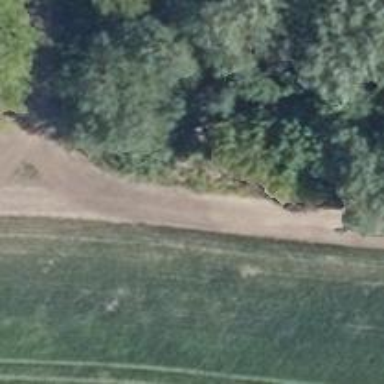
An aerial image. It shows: Dirt service road.